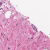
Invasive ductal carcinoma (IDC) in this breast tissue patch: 0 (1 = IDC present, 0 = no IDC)